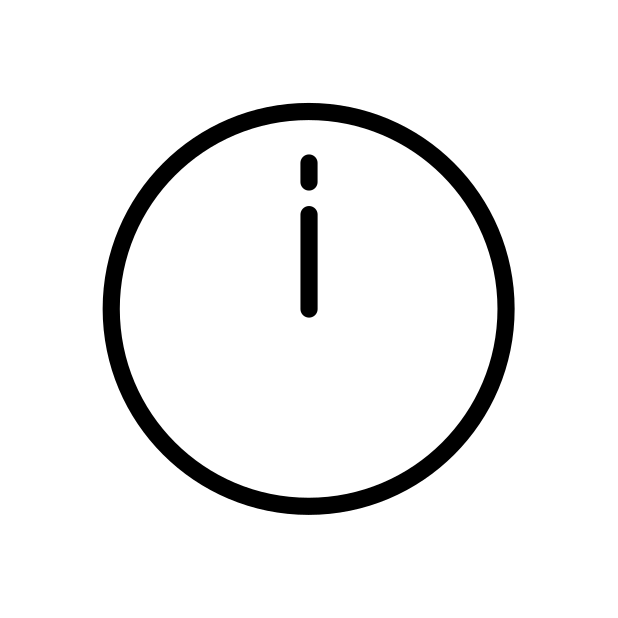
Emoji: 🕛
Name: clock face twelve oclock
Unicode: 0x1f55b